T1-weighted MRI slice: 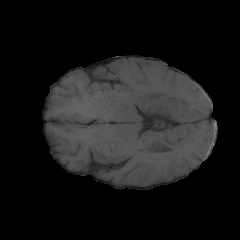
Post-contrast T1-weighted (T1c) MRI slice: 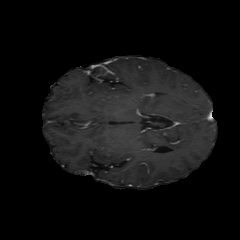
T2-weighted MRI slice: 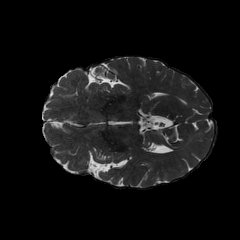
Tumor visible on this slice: no